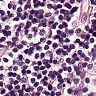
Metastatic tissue present: no